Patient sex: M
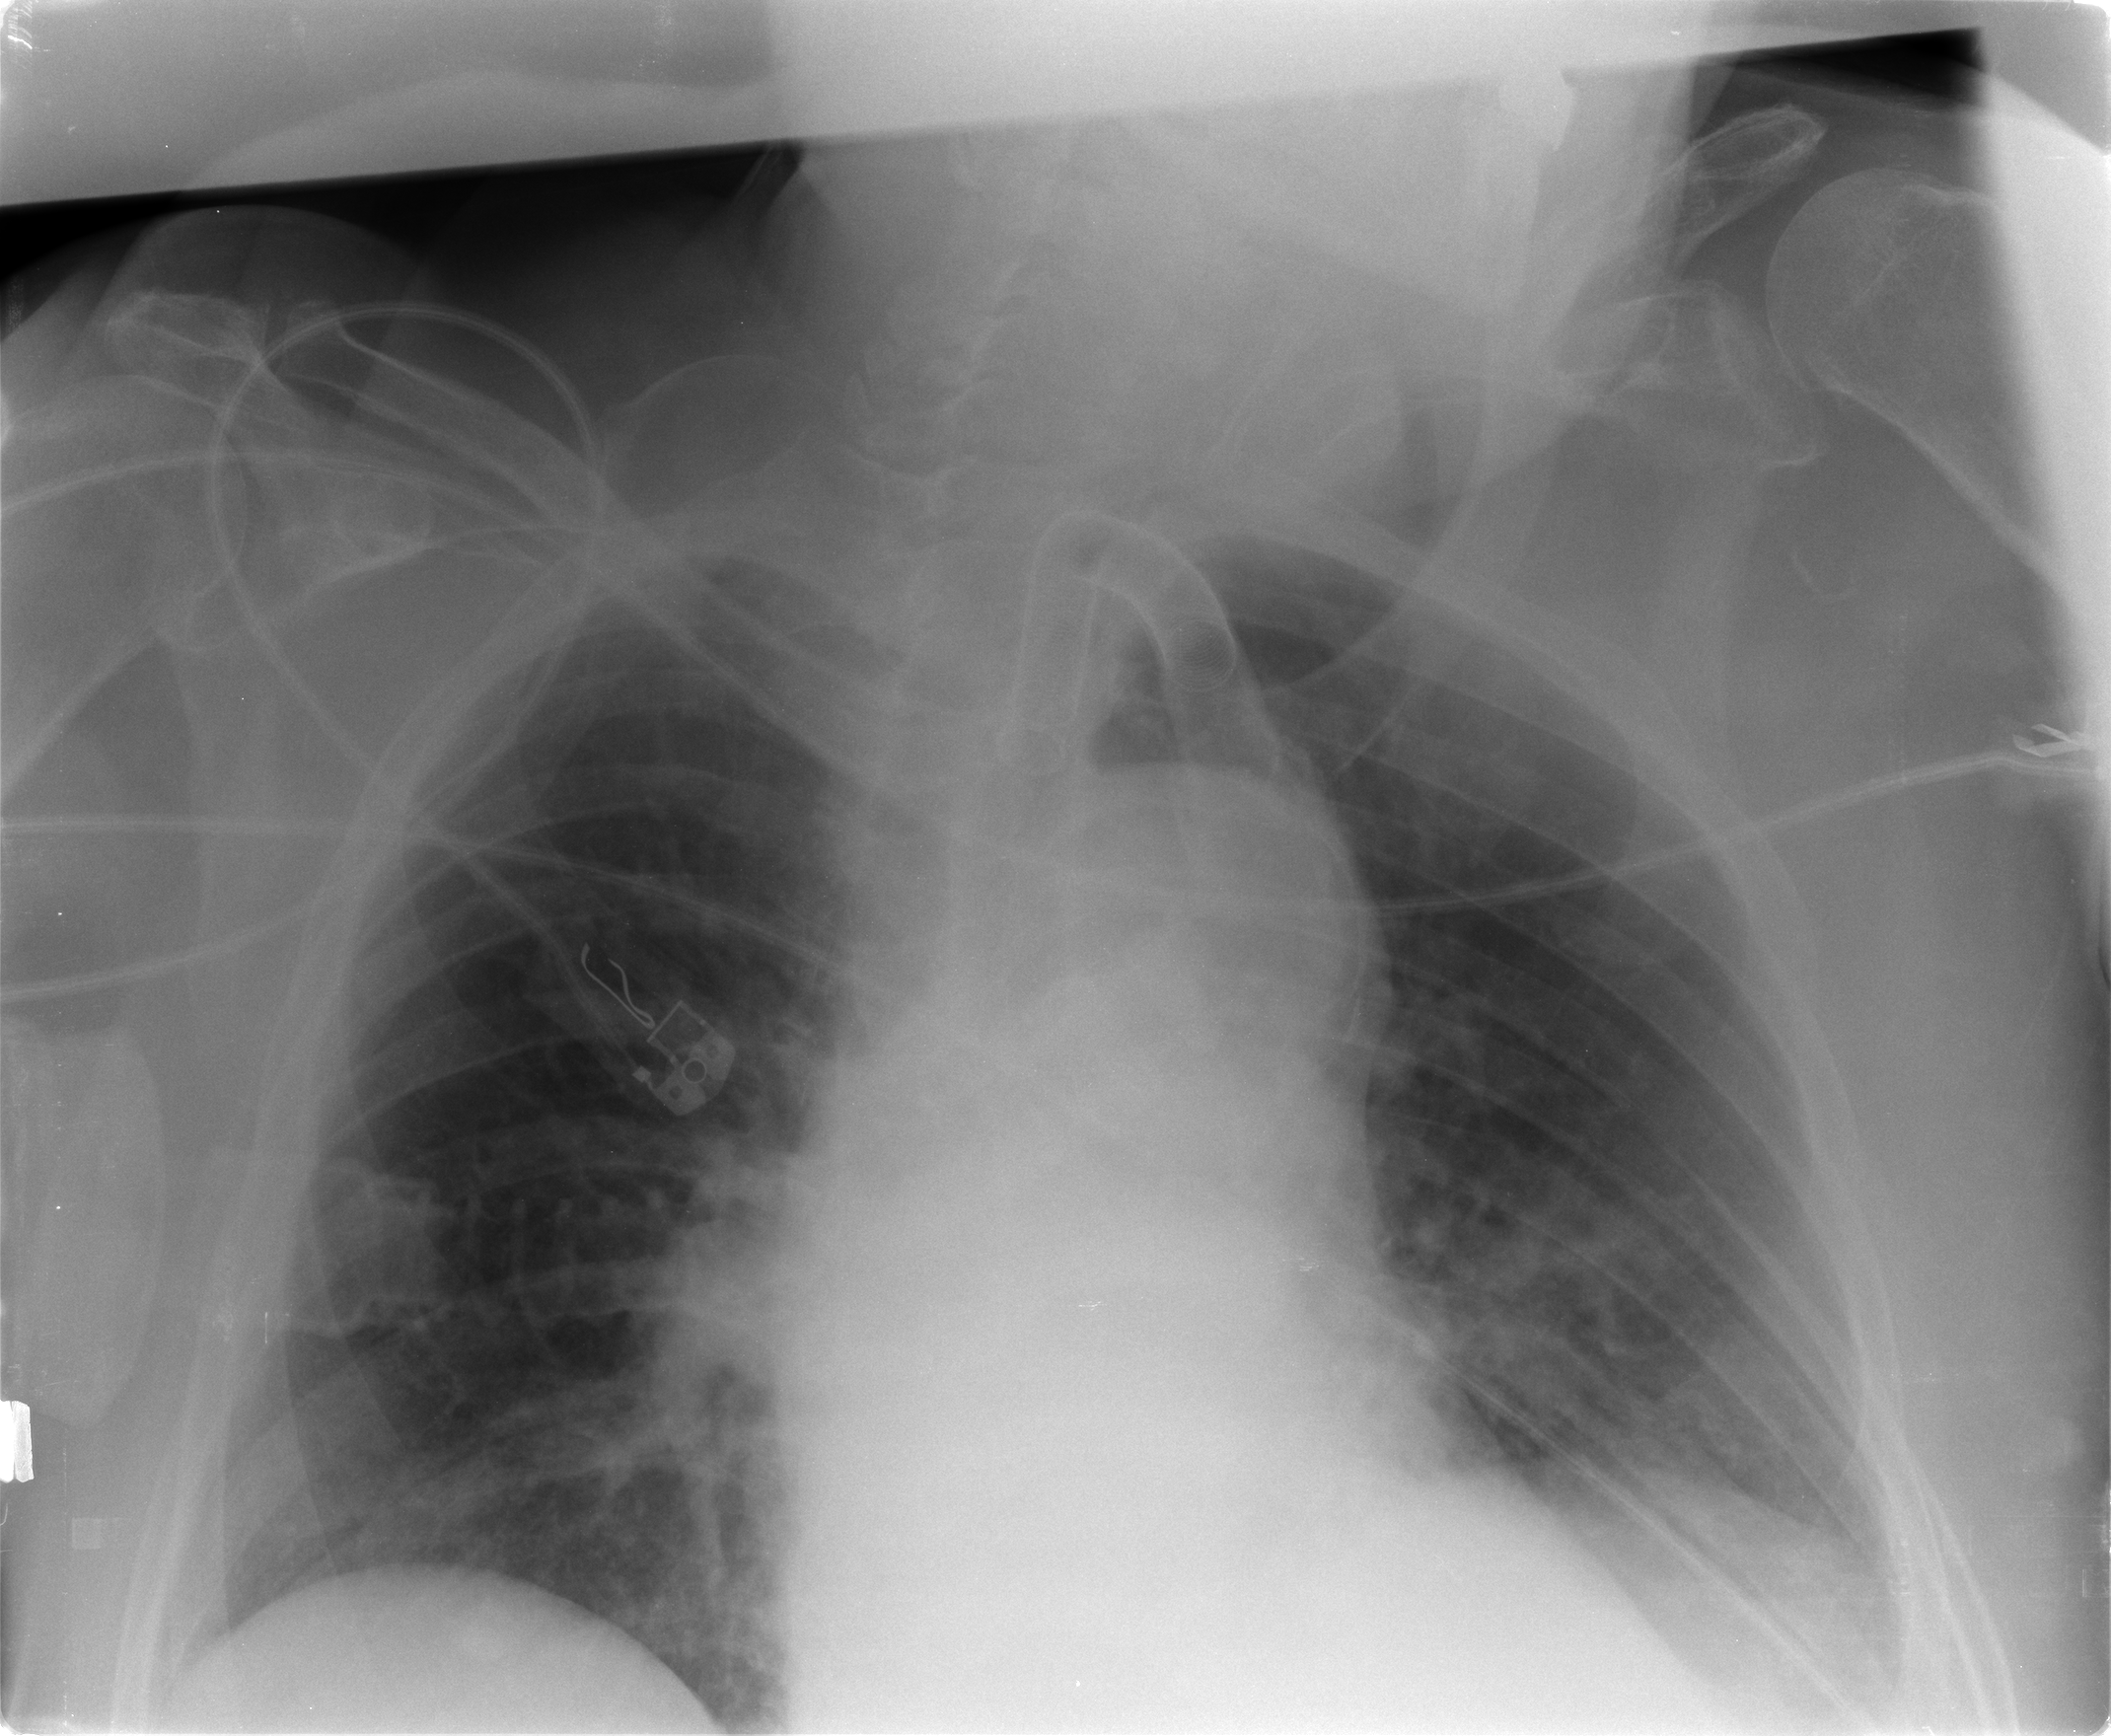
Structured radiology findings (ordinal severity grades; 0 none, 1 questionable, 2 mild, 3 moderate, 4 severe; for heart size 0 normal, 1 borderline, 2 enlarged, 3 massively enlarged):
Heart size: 2
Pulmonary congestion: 2
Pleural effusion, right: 0
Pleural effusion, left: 1
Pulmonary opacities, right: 0
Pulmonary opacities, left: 2
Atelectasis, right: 2
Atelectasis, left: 2